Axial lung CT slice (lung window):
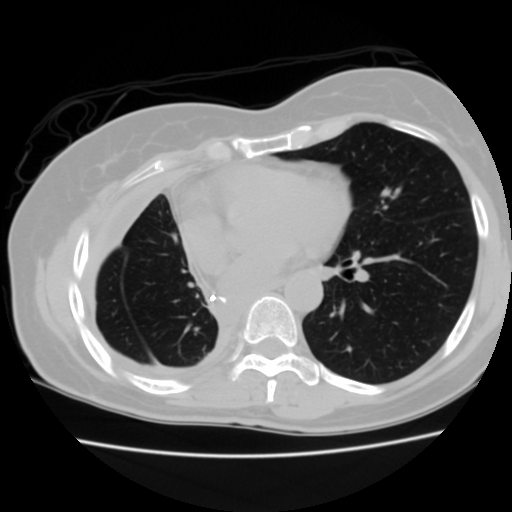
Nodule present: no